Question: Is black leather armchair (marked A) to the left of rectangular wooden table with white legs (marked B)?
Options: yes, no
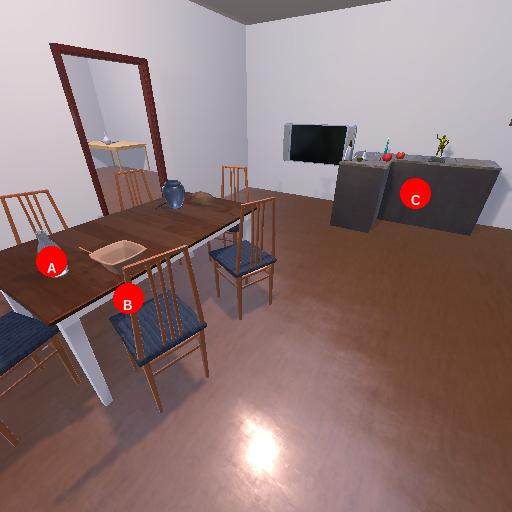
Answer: yes